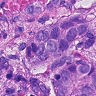
Metastatic tissue present: yes